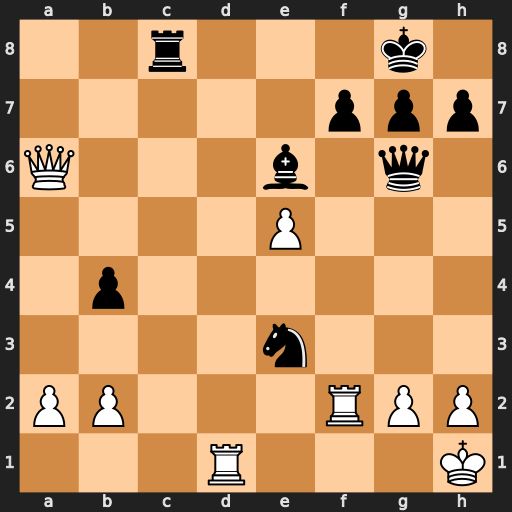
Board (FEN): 2r3k1/5ppp/Q3b1q1/4P3/1p6/4n3/PP3RPP/3R3K
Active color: w
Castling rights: -
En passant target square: -
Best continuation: Qxc8+ Bxc8 Rd8#